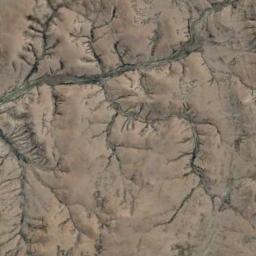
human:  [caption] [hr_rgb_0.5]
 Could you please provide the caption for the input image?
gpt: It is a large piece of yellow desert with many sand dunes and brown gullys .

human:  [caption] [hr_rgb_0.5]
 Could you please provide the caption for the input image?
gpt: The desert is on the hill full of black sand .

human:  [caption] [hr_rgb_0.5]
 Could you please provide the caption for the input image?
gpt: The desert has brown soil and some ravines of different sizes .

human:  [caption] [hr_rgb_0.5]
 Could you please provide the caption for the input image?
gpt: There are parallel lines in this desert .

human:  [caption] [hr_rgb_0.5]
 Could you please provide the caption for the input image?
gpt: A brown desert with many fissures .